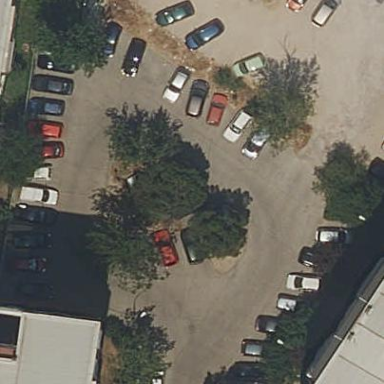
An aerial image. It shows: Parking area with surface.